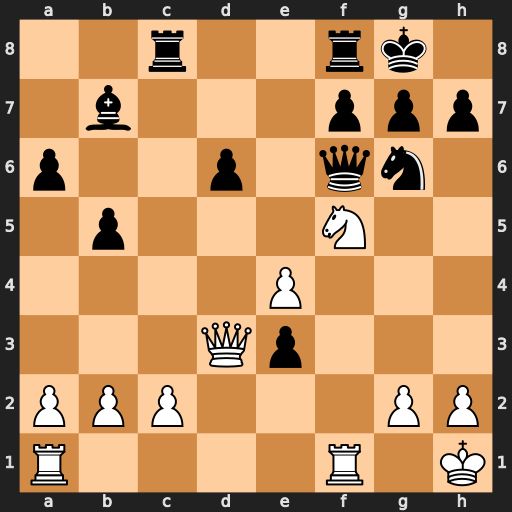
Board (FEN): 2r2rk1/1b3ppp/p2p1qn1/1p3N2/4P3/3Qp3/PPP3PP/R4R1K
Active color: w
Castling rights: -
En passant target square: -
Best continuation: Nh6+ gxh6 Rxf6